Question: I want my 'ComboBox' to display 'ComboBoxItem's in multiple columns like this:

Can someone tell me how can I do this?
I can use this:
'''
<ComboBox.ItemsPanel>
<ItemsPanelTemplate>
<UniformGrid Columns="3"/>
</ItemsPanelTemplate>
</ComboBox.ItemsPanel>
'''
But it doesn't let me specify where I want to end a column.
Is there a way to make the 'ComboBox' use the 'Grid.Column' property in the 'ComboBoxItem's so that I can add the 'ComboBoxItem's in different columns?
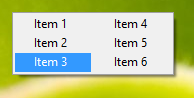
Answer: Change the ItemsPanelTemplate to a WrapPanel.
'''
<ComboBox>
<ComboBox.Resources>
<Style TargetType="ComboBox">
<Setter Property="ItemsPanel">
<Setter.Value>
<ItemsPanelTemplate>
<WrapPanel IsItemsHost="True" Orientation="Vertical" Width="100" Height="50" />
</ItemsPanelTemplate>
</Setter.Value>
</Setter>
</Style>
<Style TargetType="ComboBoxItem">
<Setter Property="Width" Value="50" />
</Style>
</ComboBox.Resources>
<ComboBoxItem Content="Item 1" />
<ComboBoxItem Content="Item 2" />
<ComboBoxItem Content="Item 3" />
<ComboBoxItem Content="Item 4" />
<ComboBoxItem Content="Item 5" />
<ComboBoxItem Content="Item 5" />
</ComboBox>
'''